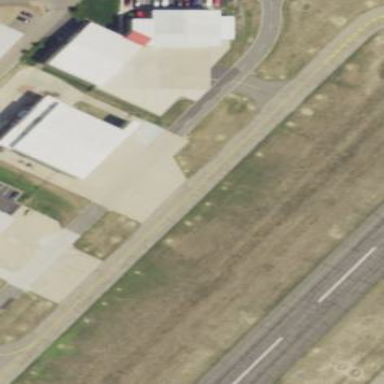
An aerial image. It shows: Apron at the airport.